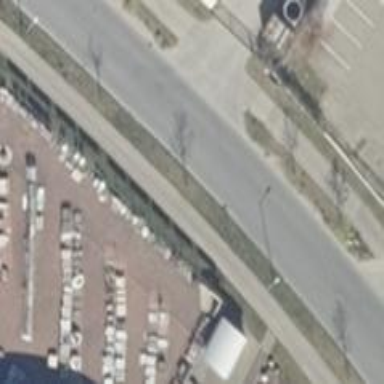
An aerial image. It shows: Asphalt sidewalk along the footway.